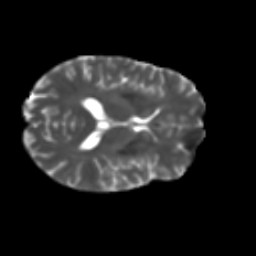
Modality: T2w
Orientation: axial
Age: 48
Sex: female
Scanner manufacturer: ge
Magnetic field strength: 3 T
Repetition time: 7.8 s
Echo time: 0.0607 s